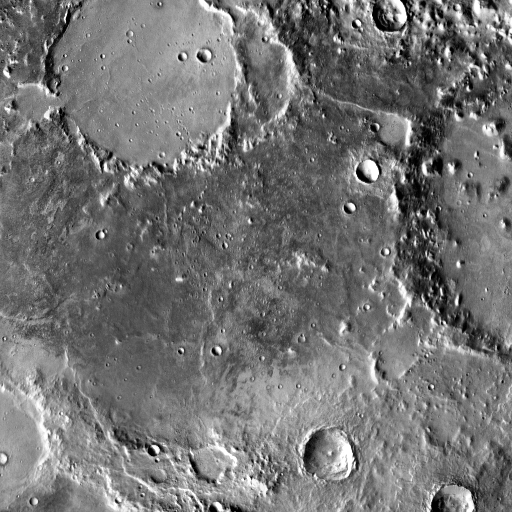
Crater classes present: Background, Other, Layered, Buried, Secondary